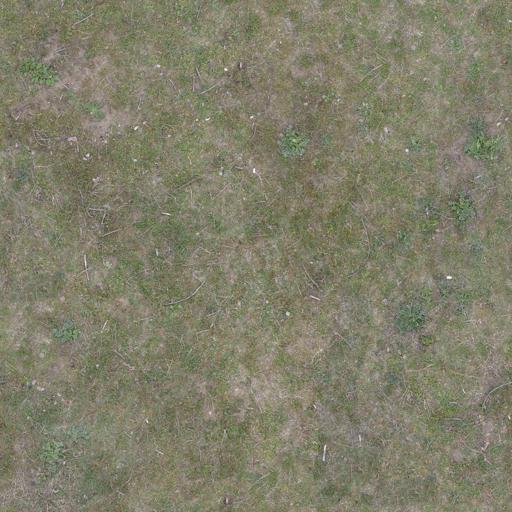
Tags: dirt dirty grass green ground